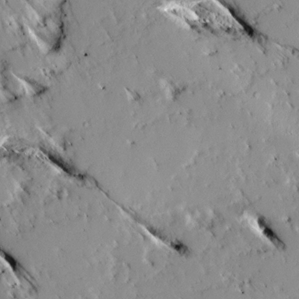
Label: non_frost